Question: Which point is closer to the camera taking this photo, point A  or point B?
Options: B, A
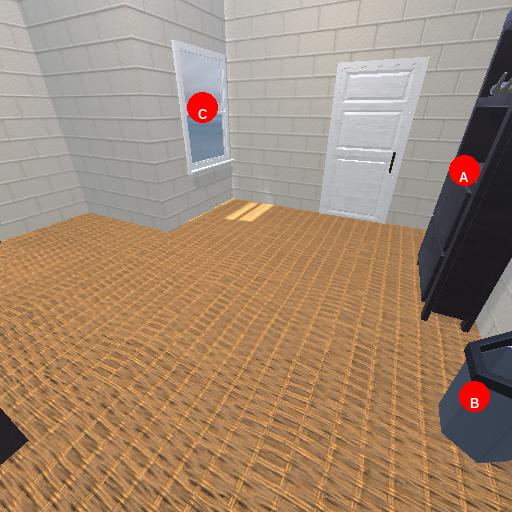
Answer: B